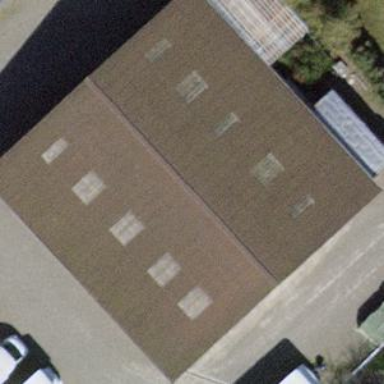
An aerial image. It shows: Warehouse with pitched roof.